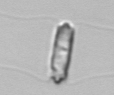
Label: Chaetoceros_didymus